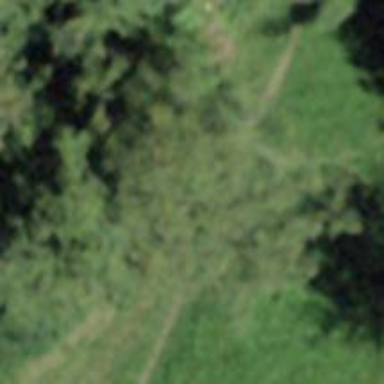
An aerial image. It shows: Unpaved path.